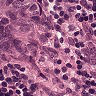
Metastatic tissue present: yes